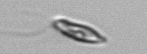
Label: Chrysochromulina